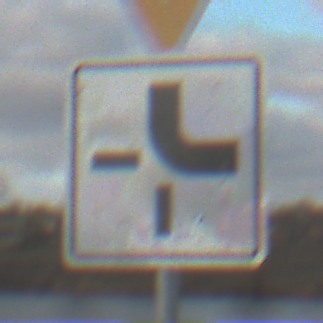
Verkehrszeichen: VerlaufVorfahrtsstrasse4
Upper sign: VorfahrtGewaehren
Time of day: SunriseSunset
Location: Outdoor (RoadRail)
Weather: PartlyCloudy
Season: NotSpecified
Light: Natural